Interaction volume radius: 5 \u00c5
Interaction volume height: 35 \u00c5
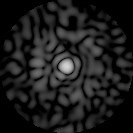
Disorder parameter: 0.8388